Question: How can I calculate the time compelxity of euclidean distance, which is calculated with this formula:

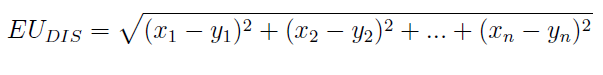
Answer: Well, let's see. How many operations do we have?
- 'n''(xi - yi)'- 'n'- 'n-1'-
So each of these is (at most) linear in 'n', and hence so is the whole algorithm. (Assuming that determining the 'xi' and 'yi' are also no worse than 'O(1)'.)